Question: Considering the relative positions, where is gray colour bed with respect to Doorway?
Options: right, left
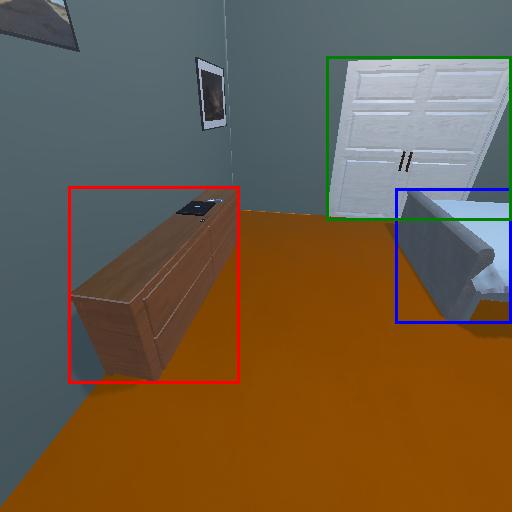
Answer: right